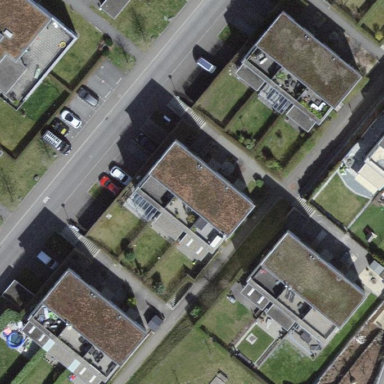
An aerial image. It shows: Building with flat roof.